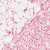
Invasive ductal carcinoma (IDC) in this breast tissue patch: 0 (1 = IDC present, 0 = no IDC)